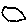
Label: hexagon